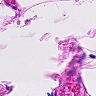
Metastatic tissue present: no